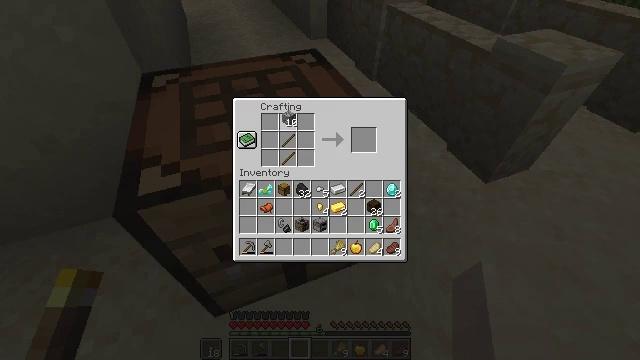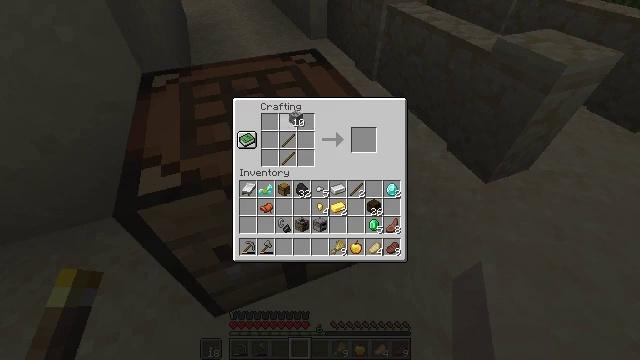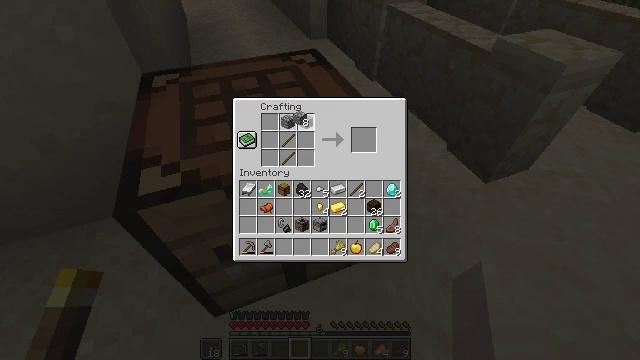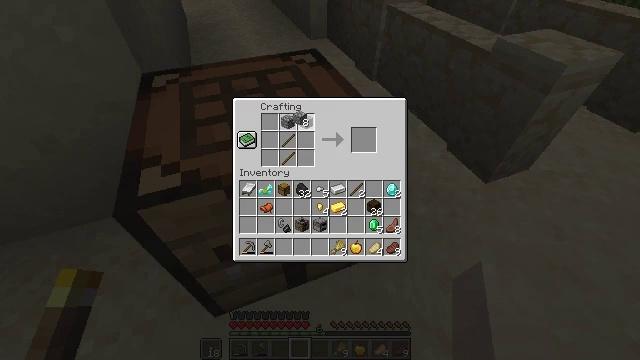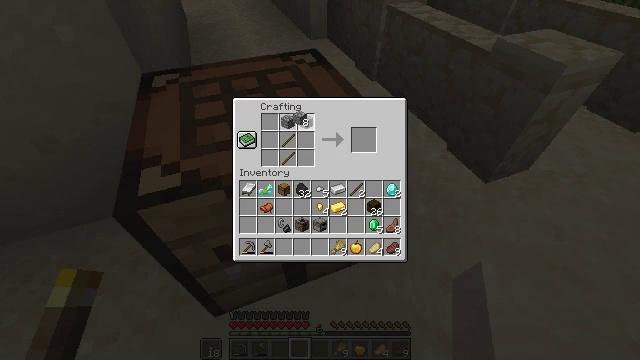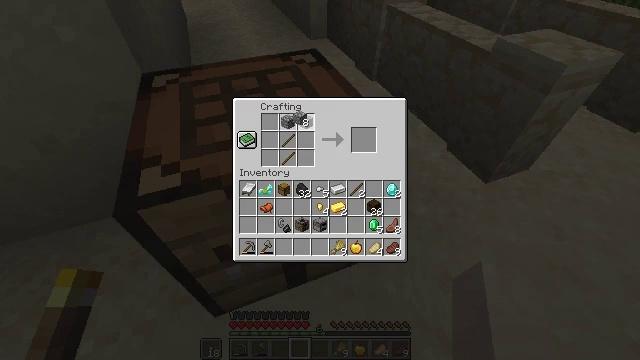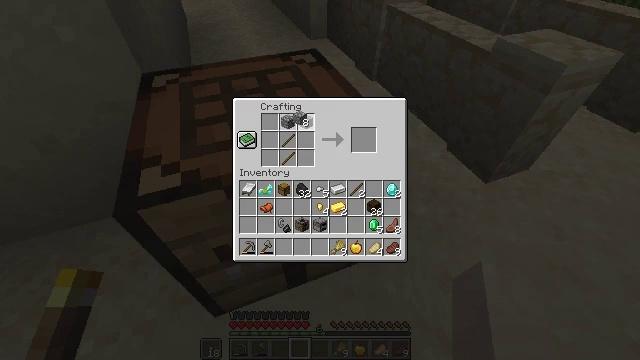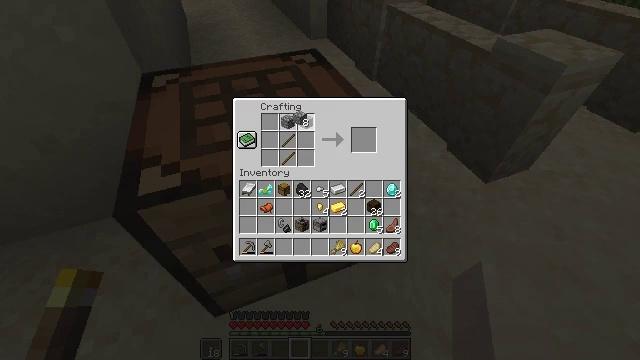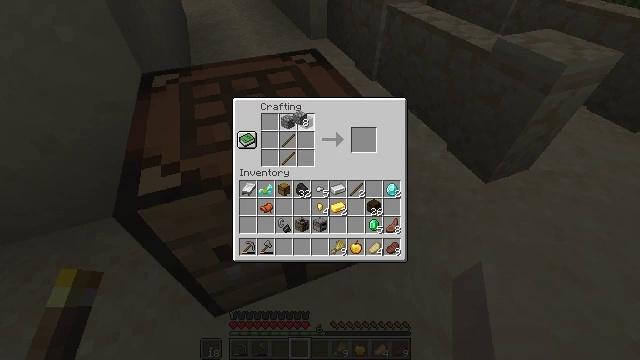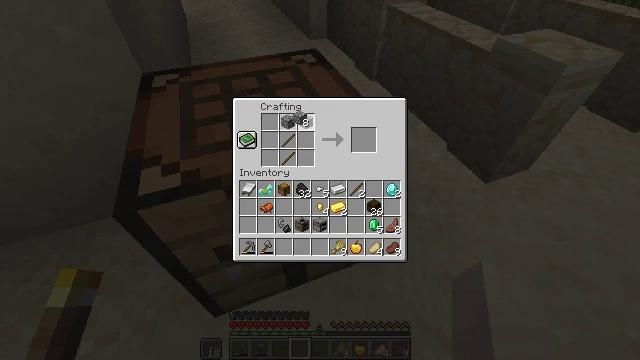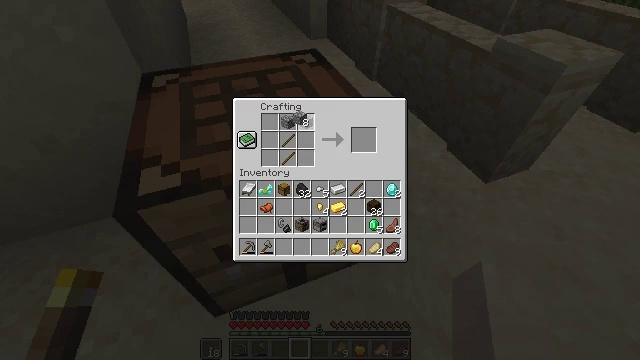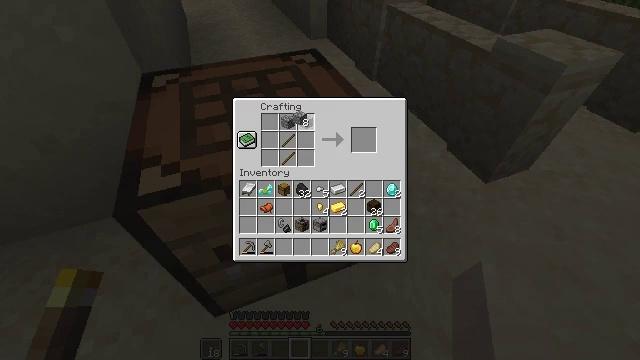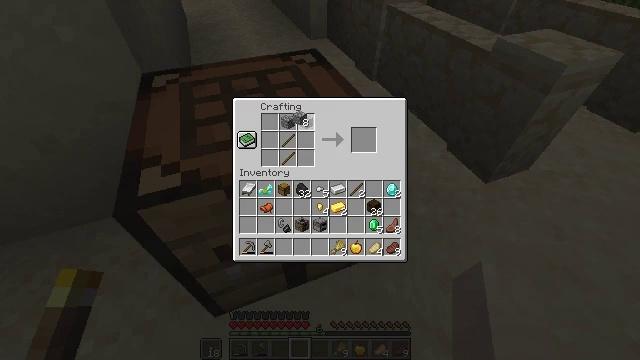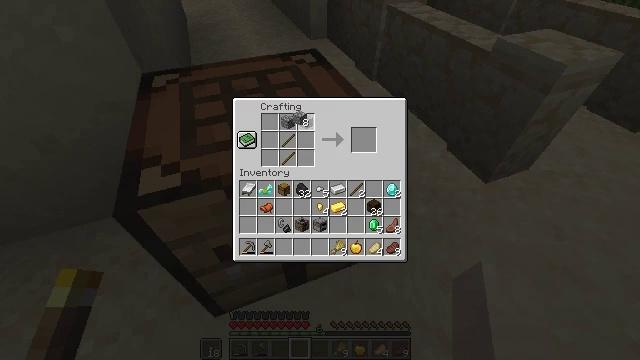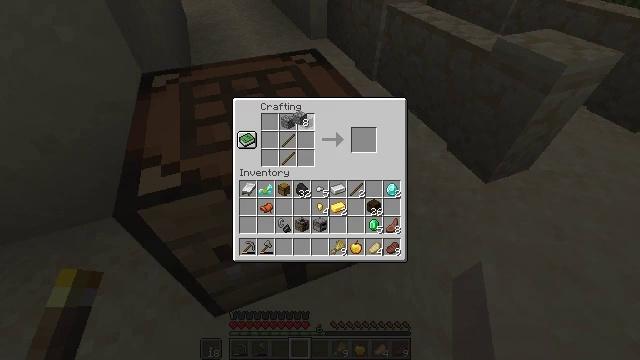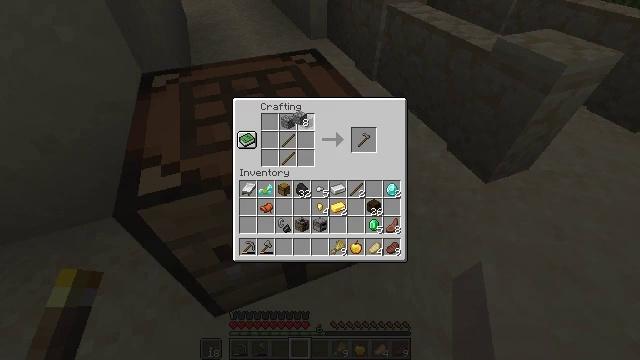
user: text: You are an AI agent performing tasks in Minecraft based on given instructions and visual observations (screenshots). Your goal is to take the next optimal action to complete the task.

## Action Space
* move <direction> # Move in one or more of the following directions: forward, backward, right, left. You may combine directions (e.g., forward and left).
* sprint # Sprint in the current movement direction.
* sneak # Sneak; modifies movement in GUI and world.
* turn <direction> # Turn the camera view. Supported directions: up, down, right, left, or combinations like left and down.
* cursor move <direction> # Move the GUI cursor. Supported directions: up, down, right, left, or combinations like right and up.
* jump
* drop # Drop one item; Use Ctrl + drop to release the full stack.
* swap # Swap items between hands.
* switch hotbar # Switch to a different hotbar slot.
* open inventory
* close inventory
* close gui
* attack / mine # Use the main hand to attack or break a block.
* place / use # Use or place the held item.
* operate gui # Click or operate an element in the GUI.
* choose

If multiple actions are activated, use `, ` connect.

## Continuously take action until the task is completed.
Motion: motion action
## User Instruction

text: Craft a golden hoe by arranging gold ingots and sticks in the crafting grid.
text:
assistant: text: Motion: cursor move right, choose
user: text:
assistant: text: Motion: choose
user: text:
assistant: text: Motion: choose
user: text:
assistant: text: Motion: choose
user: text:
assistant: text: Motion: choose
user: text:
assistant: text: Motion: choose
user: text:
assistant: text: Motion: choose
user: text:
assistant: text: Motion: choose
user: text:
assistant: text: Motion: choose
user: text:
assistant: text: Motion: no_op
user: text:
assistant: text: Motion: no_op
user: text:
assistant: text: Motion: no_op
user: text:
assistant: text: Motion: no_op
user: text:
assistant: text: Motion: no_op
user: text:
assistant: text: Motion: no_op
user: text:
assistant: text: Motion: operate gui
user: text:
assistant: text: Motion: operate gui
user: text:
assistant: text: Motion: no_op
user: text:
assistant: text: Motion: operate gui
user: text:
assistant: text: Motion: operate gui
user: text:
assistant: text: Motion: no_op
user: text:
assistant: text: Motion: no_op
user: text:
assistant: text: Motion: no_op
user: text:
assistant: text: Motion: no_op
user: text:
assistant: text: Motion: no_op
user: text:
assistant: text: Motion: sneak
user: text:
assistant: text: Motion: sneak
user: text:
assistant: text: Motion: sneak
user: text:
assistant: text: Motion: sneak, operate gui
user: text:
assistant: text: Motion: sneak, operate gui